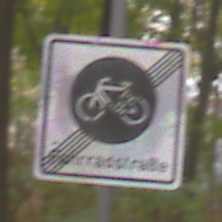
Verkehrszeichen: EndeFahrradstrasse
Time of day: Midday
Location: Outdoor (Nature)
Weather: Overcast
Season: NotSpecified
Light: Natural